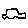
Label: car